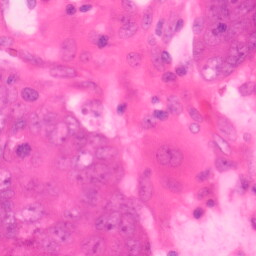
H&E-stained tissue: Colon